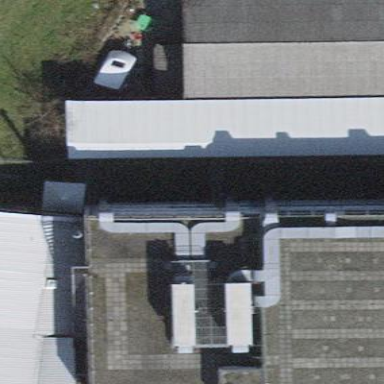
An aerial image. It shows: Building part with flat roof.